Question: I recently installed 'PgAdmin 1.18.1' on my computer, with a pretty standard installation.
When I open it, I see a list of three servers, and when I create a database in one, it creates a database in all the others.
Why is this happening? What's the deal with all these servers?

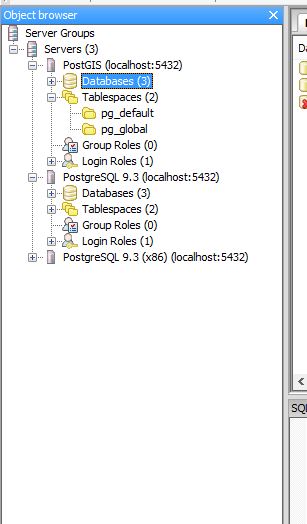
Answer: The important thing is that they are 3 different connections to the same server, that's why when you make a change in one of them it propagates to the other ones.
Each one of those "servers" actually represents a connection to a database. You will add extra "server" for each different user connecting to the same database for example.
The last one, x86 probably uses a 64bit library while the second one uses a 32bit library (Because you have a 64bit OS, the second one works for backwards compatibility).
The first one appears to work with a different background behaviour, as a way to offer a special Postgres feature, spatial database management (<URL>. It probably offers extra options when creating tables/columns